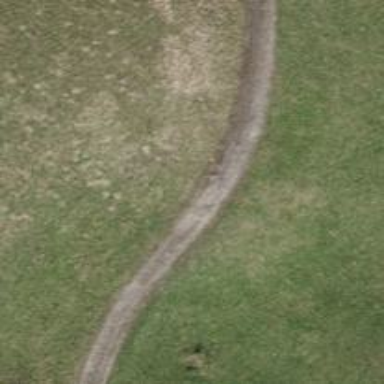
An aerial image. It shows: Unpaved track road with grade3 tracktype.